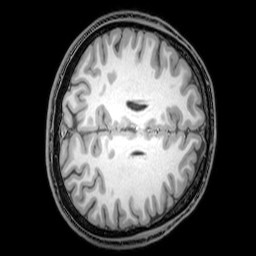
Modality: T1w
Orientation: axial
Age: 23
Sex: male
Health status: healthy
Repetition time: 0.081 s
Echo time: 0.037 s